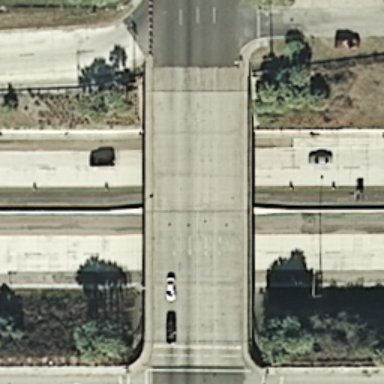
An overpass with a road go across another two roads vertically .